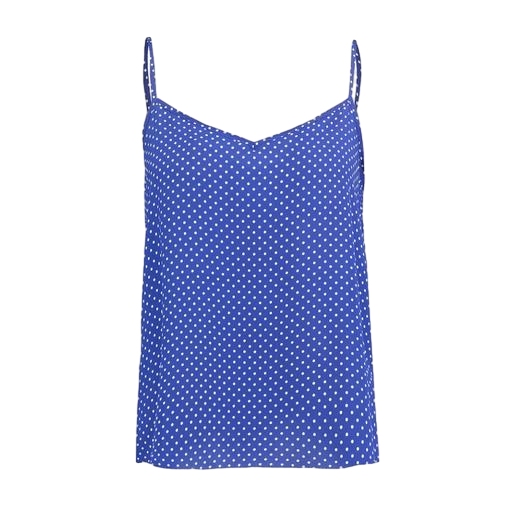
blue polka-dot top, blue printed tank, blue relaxed dotted top, white background